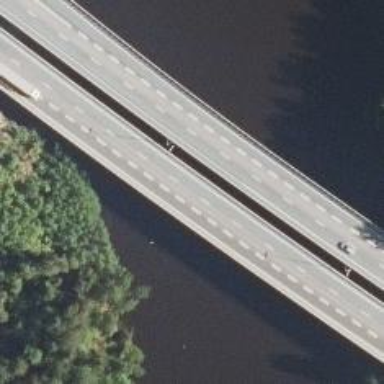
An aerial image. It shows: Asphalt bridge on motorway.